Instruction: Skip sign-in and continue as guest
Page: checkout
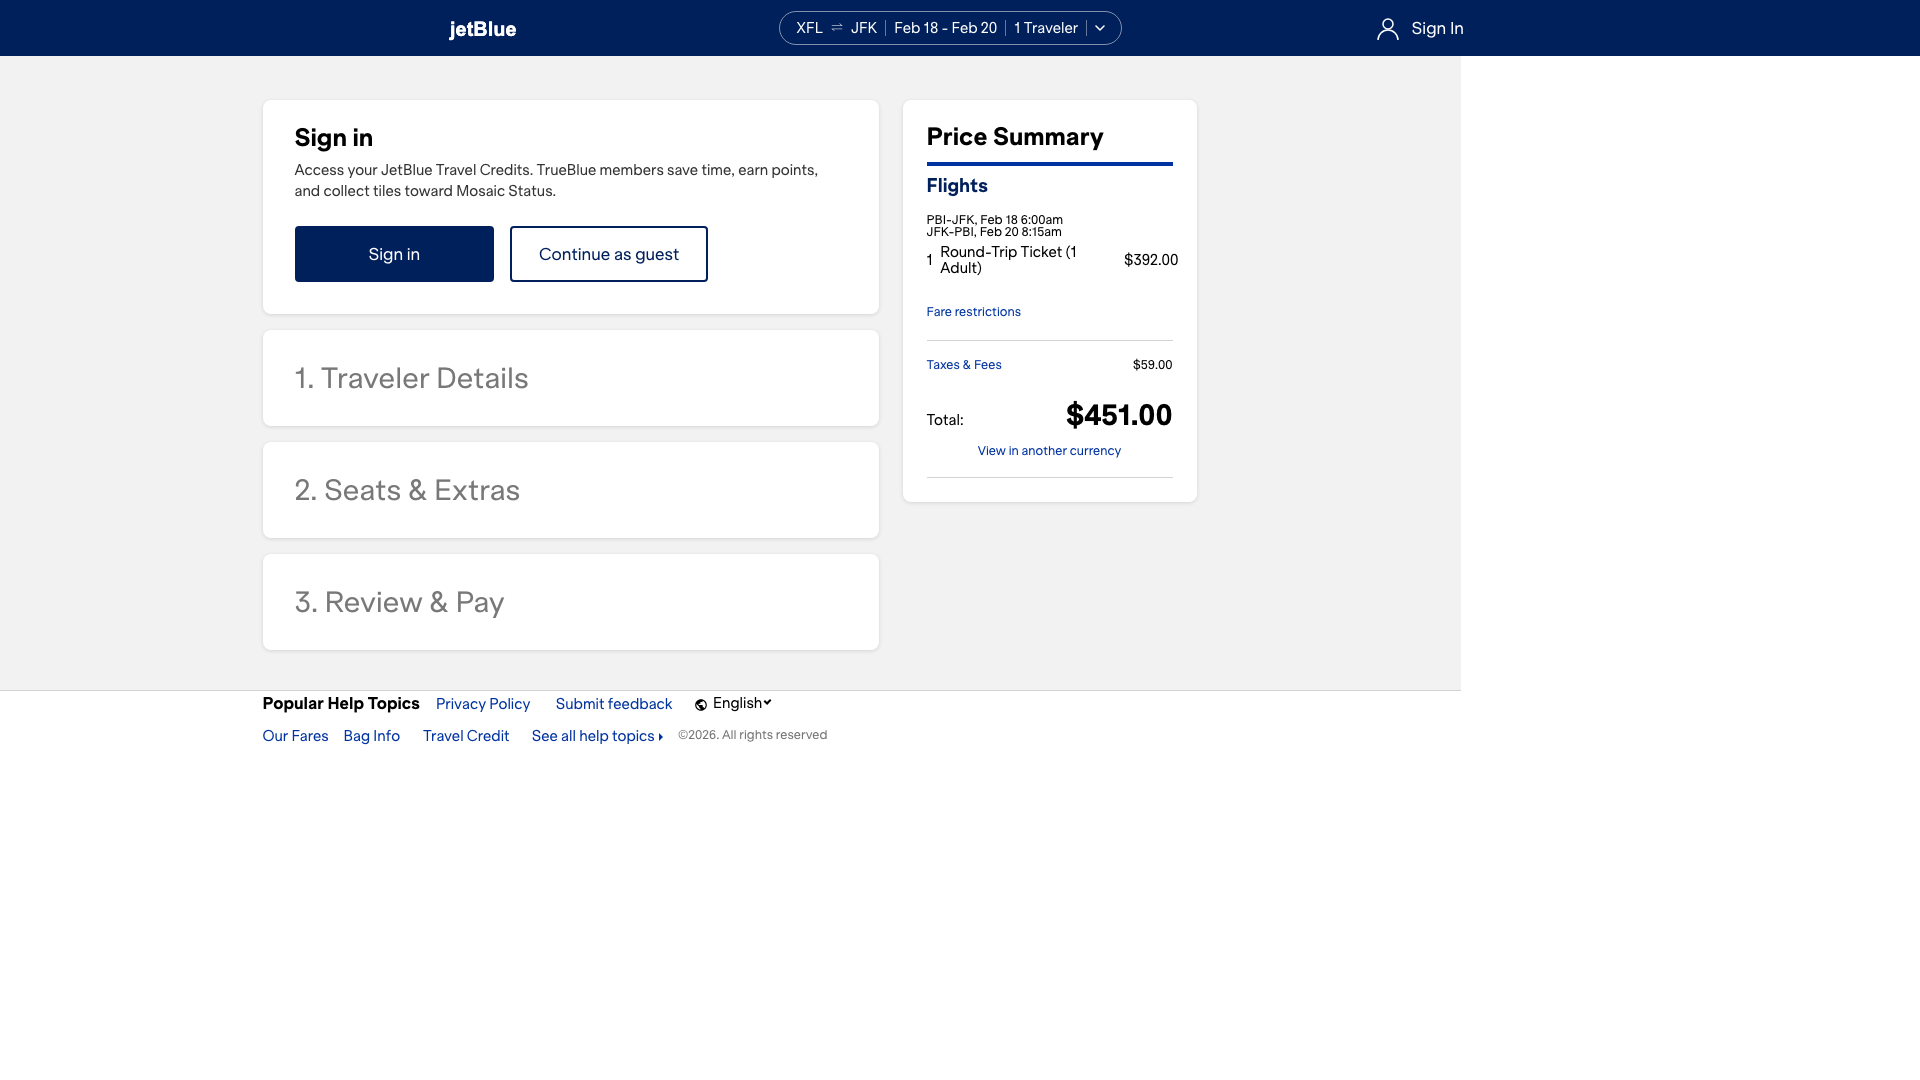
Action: click